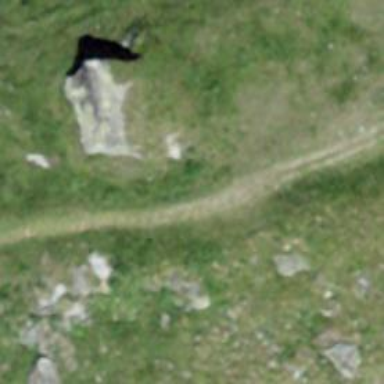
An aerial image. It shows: Path.